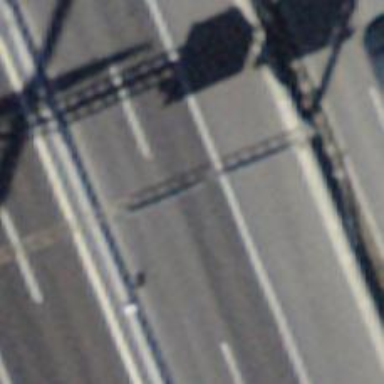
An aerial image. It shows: Gantry with traffic sign.